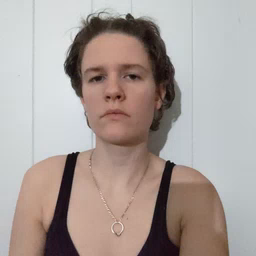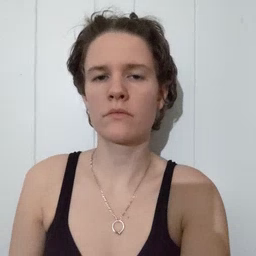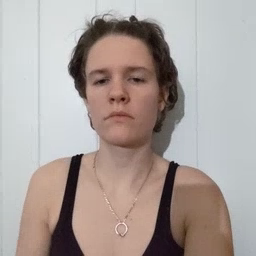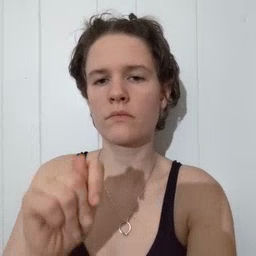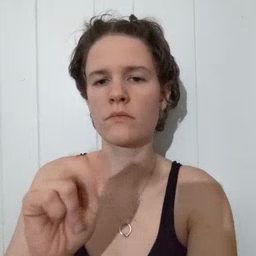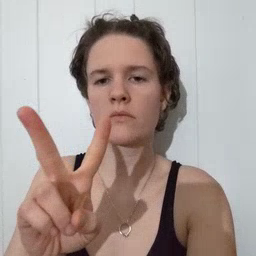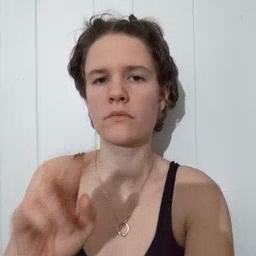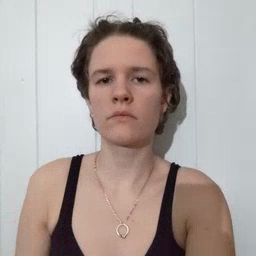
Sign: TV